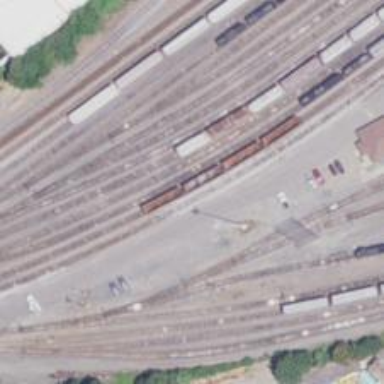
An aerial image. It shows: Railway yard in service.